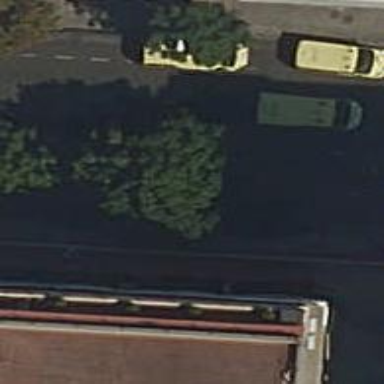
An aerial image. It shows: Taxi stand.